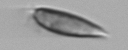
Label: Prorocentrum_triestinum